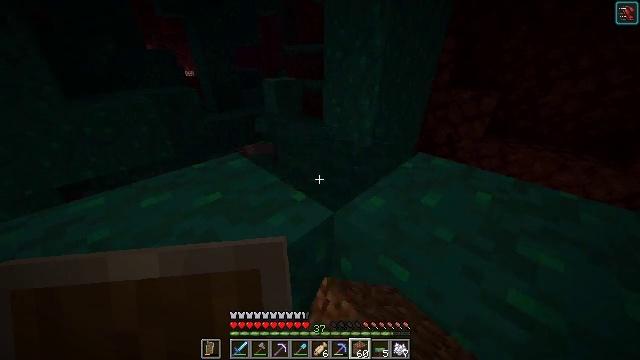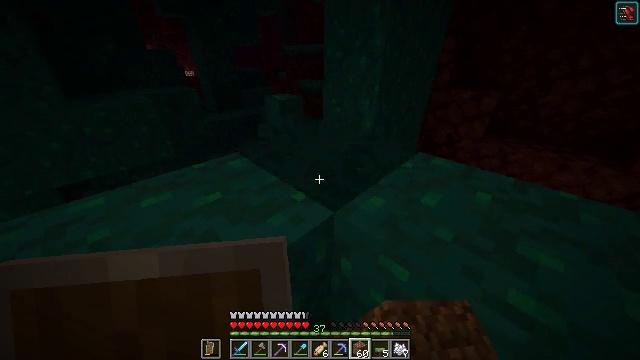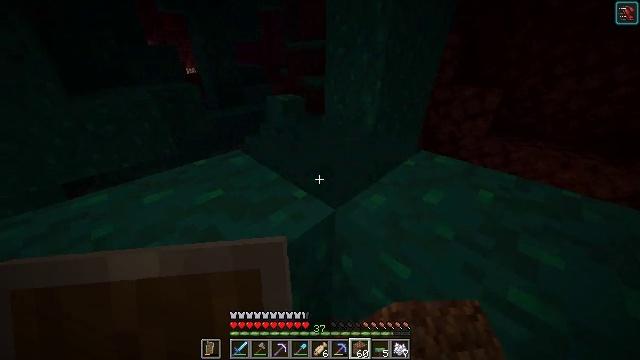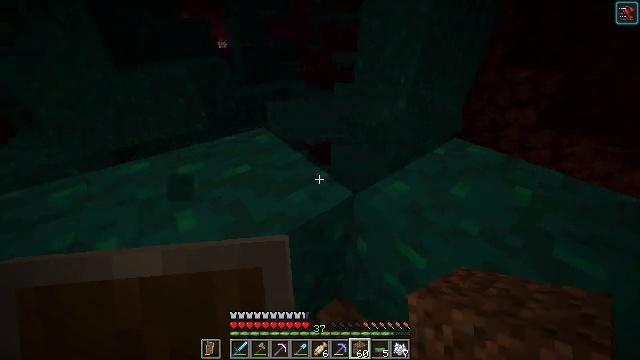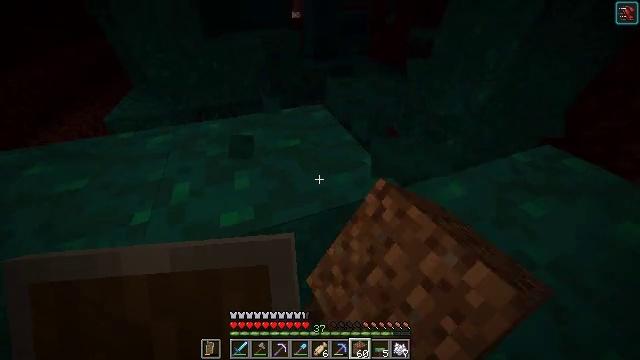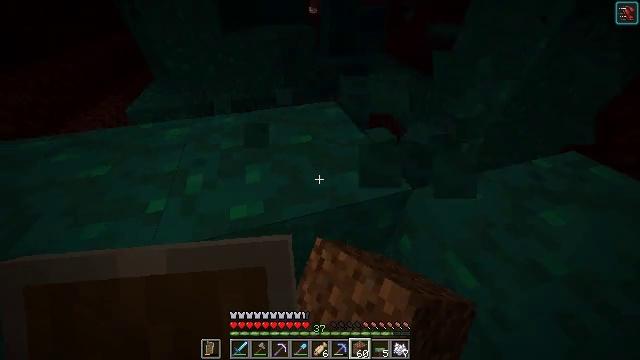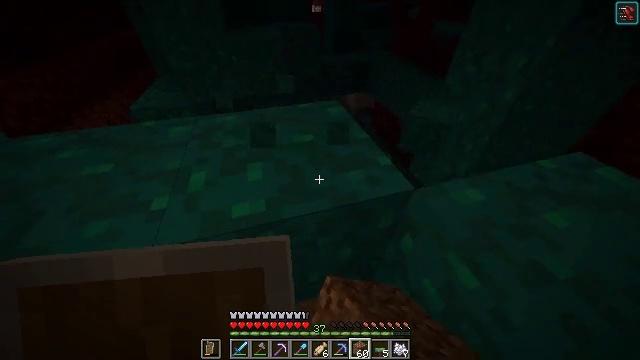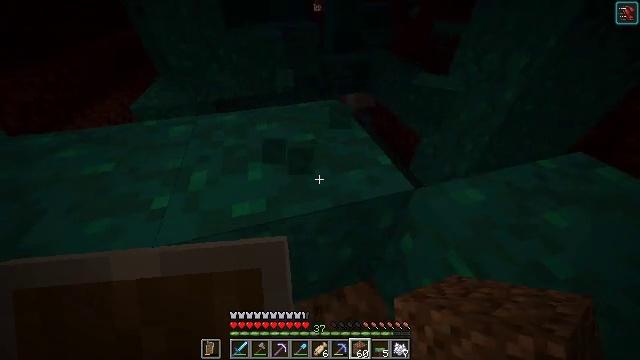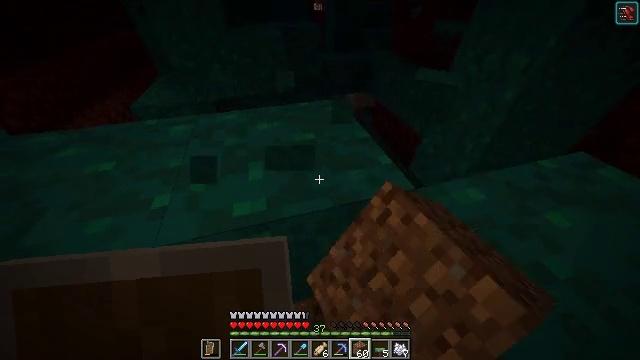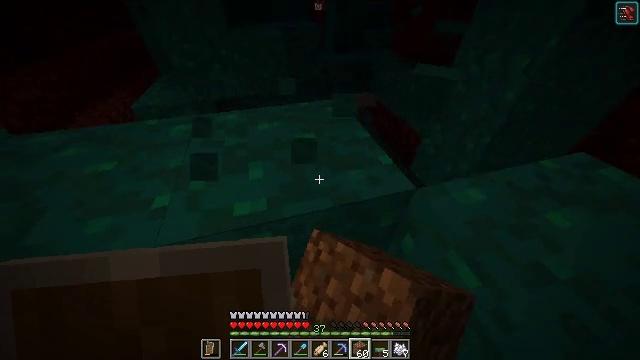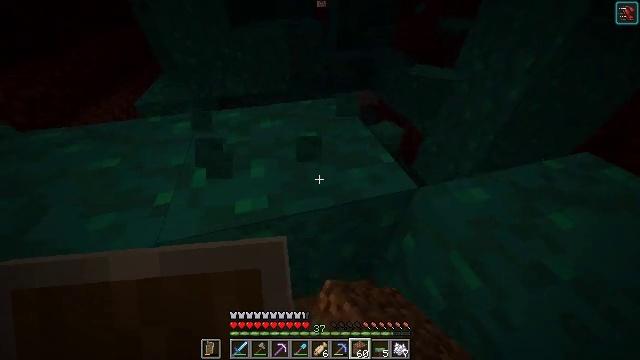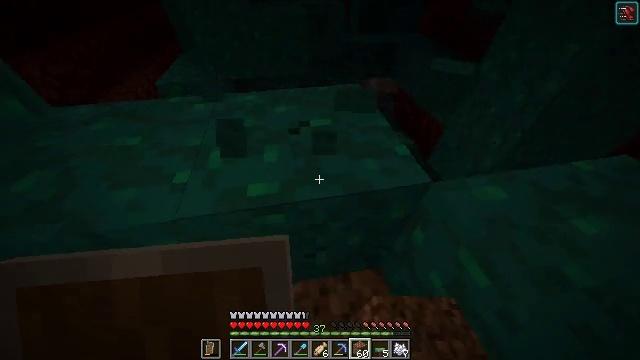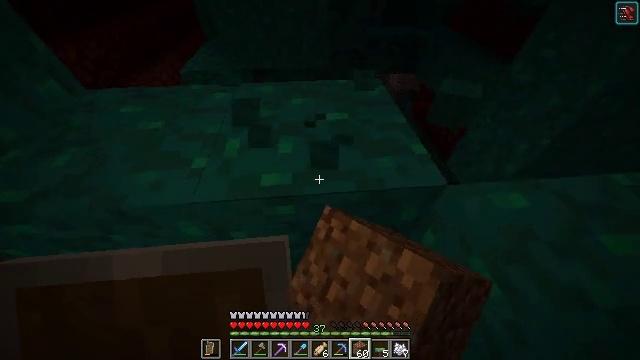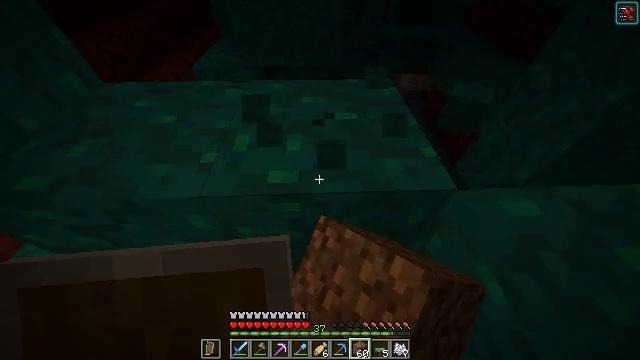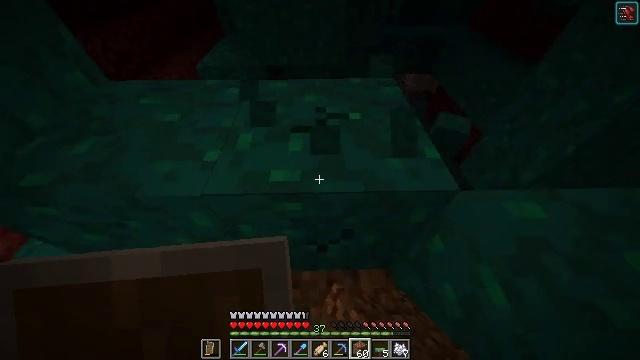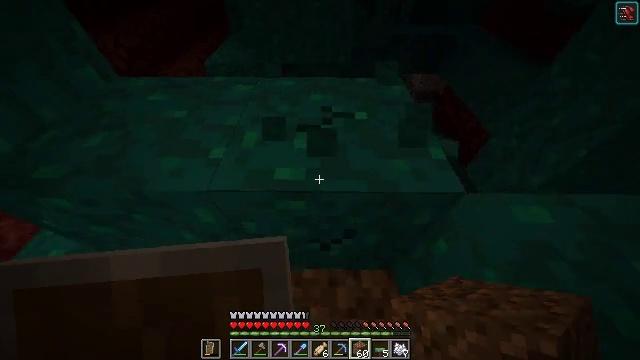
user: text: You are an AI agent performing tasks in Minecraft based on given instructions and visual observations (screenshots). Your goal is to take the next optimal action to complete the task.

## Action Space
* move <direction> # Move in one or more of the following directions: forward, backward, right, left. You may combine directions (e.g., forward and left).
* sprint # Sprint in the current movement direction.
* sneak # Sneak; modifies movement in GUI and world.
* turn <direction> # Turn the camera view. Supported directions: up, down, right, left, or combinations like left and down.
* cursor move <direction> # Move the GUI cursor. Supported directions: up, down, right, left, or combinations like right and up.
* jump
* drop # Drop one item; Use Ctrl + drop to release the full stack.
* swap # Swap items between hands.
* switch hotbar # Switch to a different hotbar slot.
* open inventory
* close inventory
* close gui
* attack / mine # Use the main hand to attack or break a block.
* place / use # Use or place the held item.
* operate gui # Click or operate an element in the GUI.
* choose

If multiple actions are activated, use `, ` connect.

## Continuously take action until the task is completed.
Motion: motion action
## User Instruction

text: Collect warped wart block.
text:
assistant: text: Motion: attack / mine
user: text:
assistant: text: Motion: attack / mine
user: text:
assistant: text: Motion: turn left and down, attack / mine
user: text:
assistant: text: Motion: turn left and down, attack / mine
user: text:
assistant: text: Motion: turn left, attack / mine
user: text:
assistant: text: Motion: attack / mine
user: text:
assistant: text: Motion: attack / mine
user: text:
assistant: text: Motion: attack / mine
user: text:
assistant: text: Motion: attack / mine
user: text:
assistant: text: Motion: attack / mine
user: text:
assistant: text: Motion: turn left and down, attack / mine
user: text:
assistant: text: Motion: turn left and down, attack / mine
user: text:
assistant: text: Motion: turn left, attack / mine
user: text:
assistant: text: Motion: attack / mine
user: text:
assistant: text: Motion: turn left, attack / mine
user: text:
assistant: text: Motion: turn left, attack / mine
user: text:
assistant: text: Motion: turn left and up, attack / mine
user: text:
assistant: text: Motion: attack / mine
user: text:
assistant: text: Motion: attack / mine
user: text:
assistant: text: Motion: attack / mine
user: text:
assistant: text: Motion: turn left, attack / mine
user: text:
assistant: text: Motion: turn left and down, attack / mine
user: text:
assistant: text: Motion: turn left, attack / mine
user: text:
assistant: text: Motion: turn left, attack / mine
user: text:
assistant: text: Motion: attack / mine
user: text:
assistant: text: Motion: attack / mine
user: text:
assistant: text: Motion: attack / mine
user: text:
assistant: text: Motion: attack / mine
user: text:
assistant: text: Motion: attack / mine
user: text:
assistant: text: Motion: attack / mine